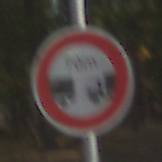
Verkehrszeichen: VerbotUnterschreitenMindestabstand
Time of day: MorningAfternoon
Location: Outdoor (Suburban)
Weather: Clear
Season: NotSpecified
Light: Natural